Interaction volume radius: 5 \u00c5
Interaction volume height: 25 \u00c5
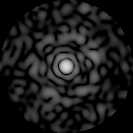
Disorder parameter: 0.8688